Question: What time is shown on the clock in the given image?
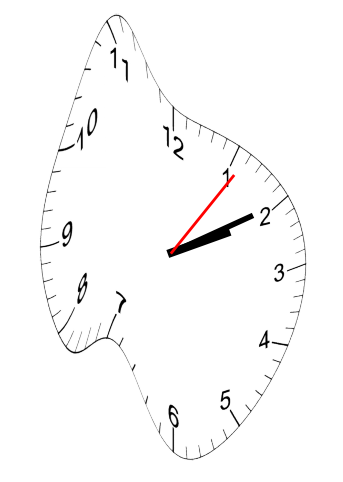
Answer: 02:10:06